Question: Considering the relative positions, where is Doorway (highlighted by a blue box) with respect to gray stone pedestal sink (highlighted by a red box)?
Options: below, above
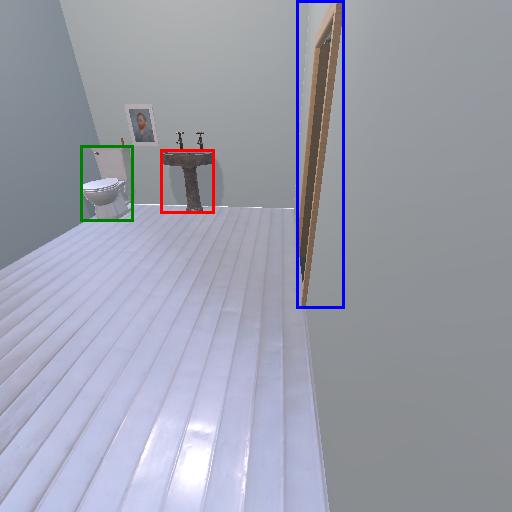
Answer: below